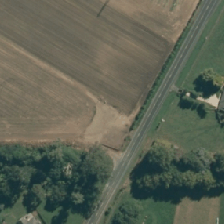
Land cover: shortrotation_cropland